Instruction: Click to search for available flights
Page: home
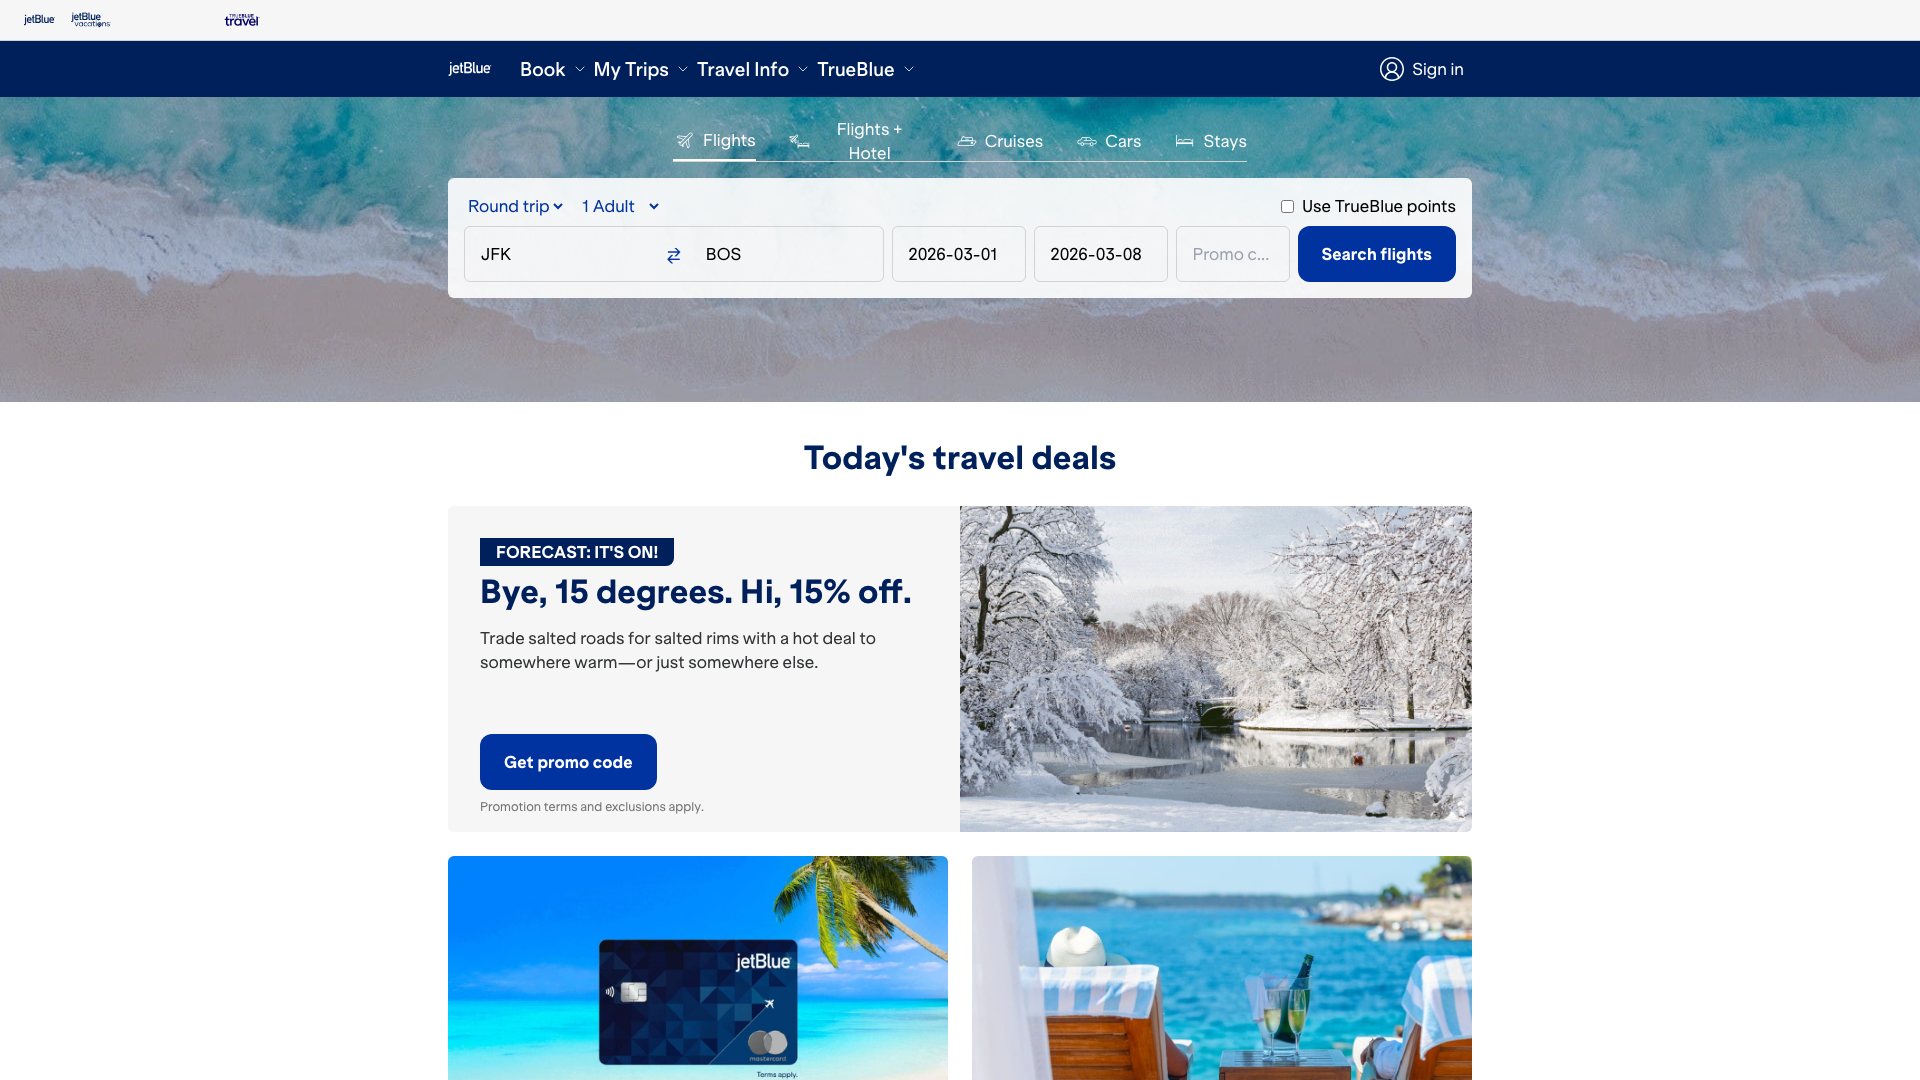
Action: click